Question: I have multiple versions of a product which I'm grouping together into one grouped product. When I cross-sell them I want all of the simple products to be clickable (instead of the default, where Magento chooses one of the simple products). Basically like this:

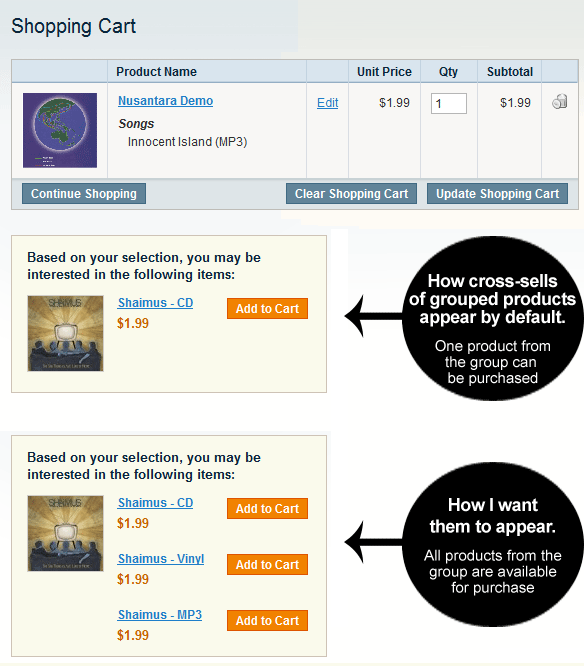
Answer: Copy to your local store template /app/design/frontend/base/default/template/checkout/cart/crosssell.phtml
'''
<?php if($this->getItemCount()): ?>
<div class="crosssell">
.........
<?php foreach ($this->getItems() as $_item): ?>
<?php if ($_item->getTypeId() == 'grouped')
{
$associatedProducts = $_item->getTypeInstance(true)->getAssociatedProducts($_item);
<?php foreach ($associatedProducts as $ap): ?>
//display associated group products here
<li class="item">
......
copy existing html structure and replace $_item with $ap
<?php echo $this->htmlEscape($ap->getName()) ?>
</li>
<?php ?>
<?php }
else
{ ?>
<li class="item">
......
// copy existing code here
</li>
<?php } ?>
<?php endforeach; ?>
.................
'''
See <URL>